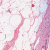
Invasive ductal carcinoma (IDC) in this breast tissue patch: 0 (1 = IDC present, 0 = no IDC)